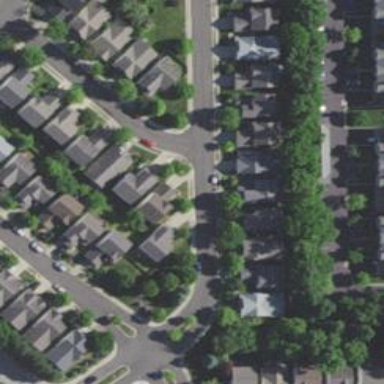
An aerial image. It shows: Residential road with separate asphalt sidewalk.